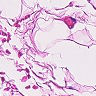
Metastatic tissue present: no